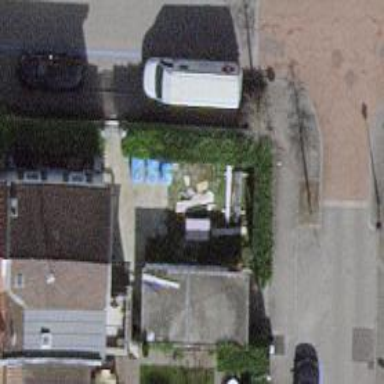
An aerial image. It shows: Garden surrounded by fence.